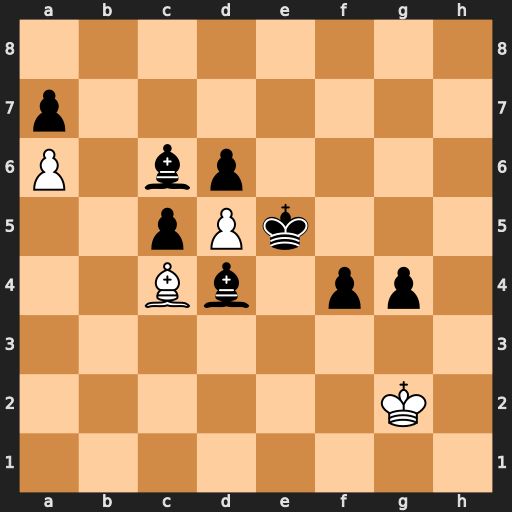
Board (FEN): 8/p7/P1bp4/2pPk3/2Bb1pp1/8/6K1/8
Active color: w
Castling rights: -
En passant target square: -
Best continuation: dxc6 f3+ Kg3 d5 c7 dxc4 c8=Q